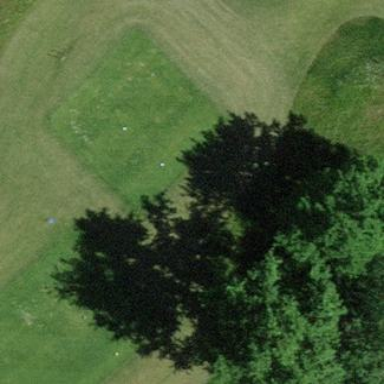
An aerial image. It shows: Grassy area designated as golf tee.